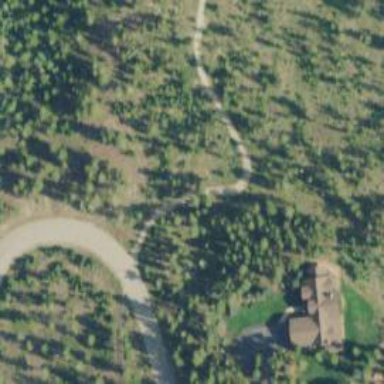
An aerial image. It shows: Asphalt path that serves as golf cartpath.